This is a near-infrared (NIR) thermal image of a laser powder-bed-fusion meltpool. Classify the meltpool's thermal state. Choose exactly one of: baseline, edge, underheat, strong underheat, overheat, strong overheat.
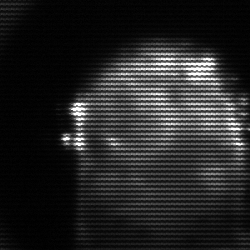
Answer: baseline